Aerial crown-view tile of a tropical tree (Barro Colorado Island, Panama), acquired 20250124:
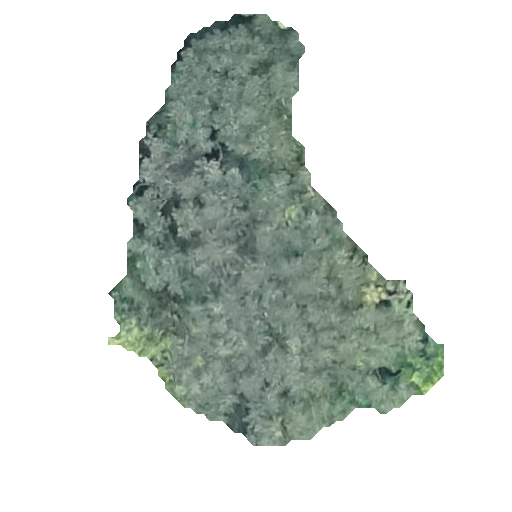
Species: Trattinnickia aspera
GBIF accepted scientific name: Trattinnickia aspera
Crown area: 123.715 m²